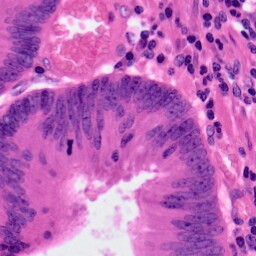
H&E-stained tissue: Colon